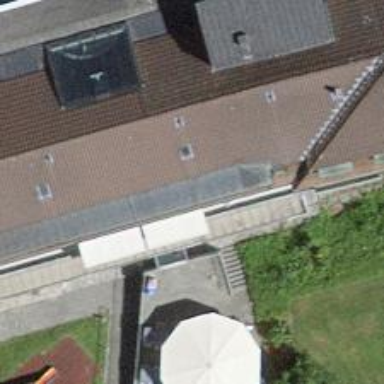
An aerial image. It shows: Restaurant.